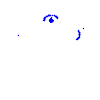
Particle: kaon